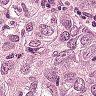
Metastatic tissue present: yes